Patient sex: M
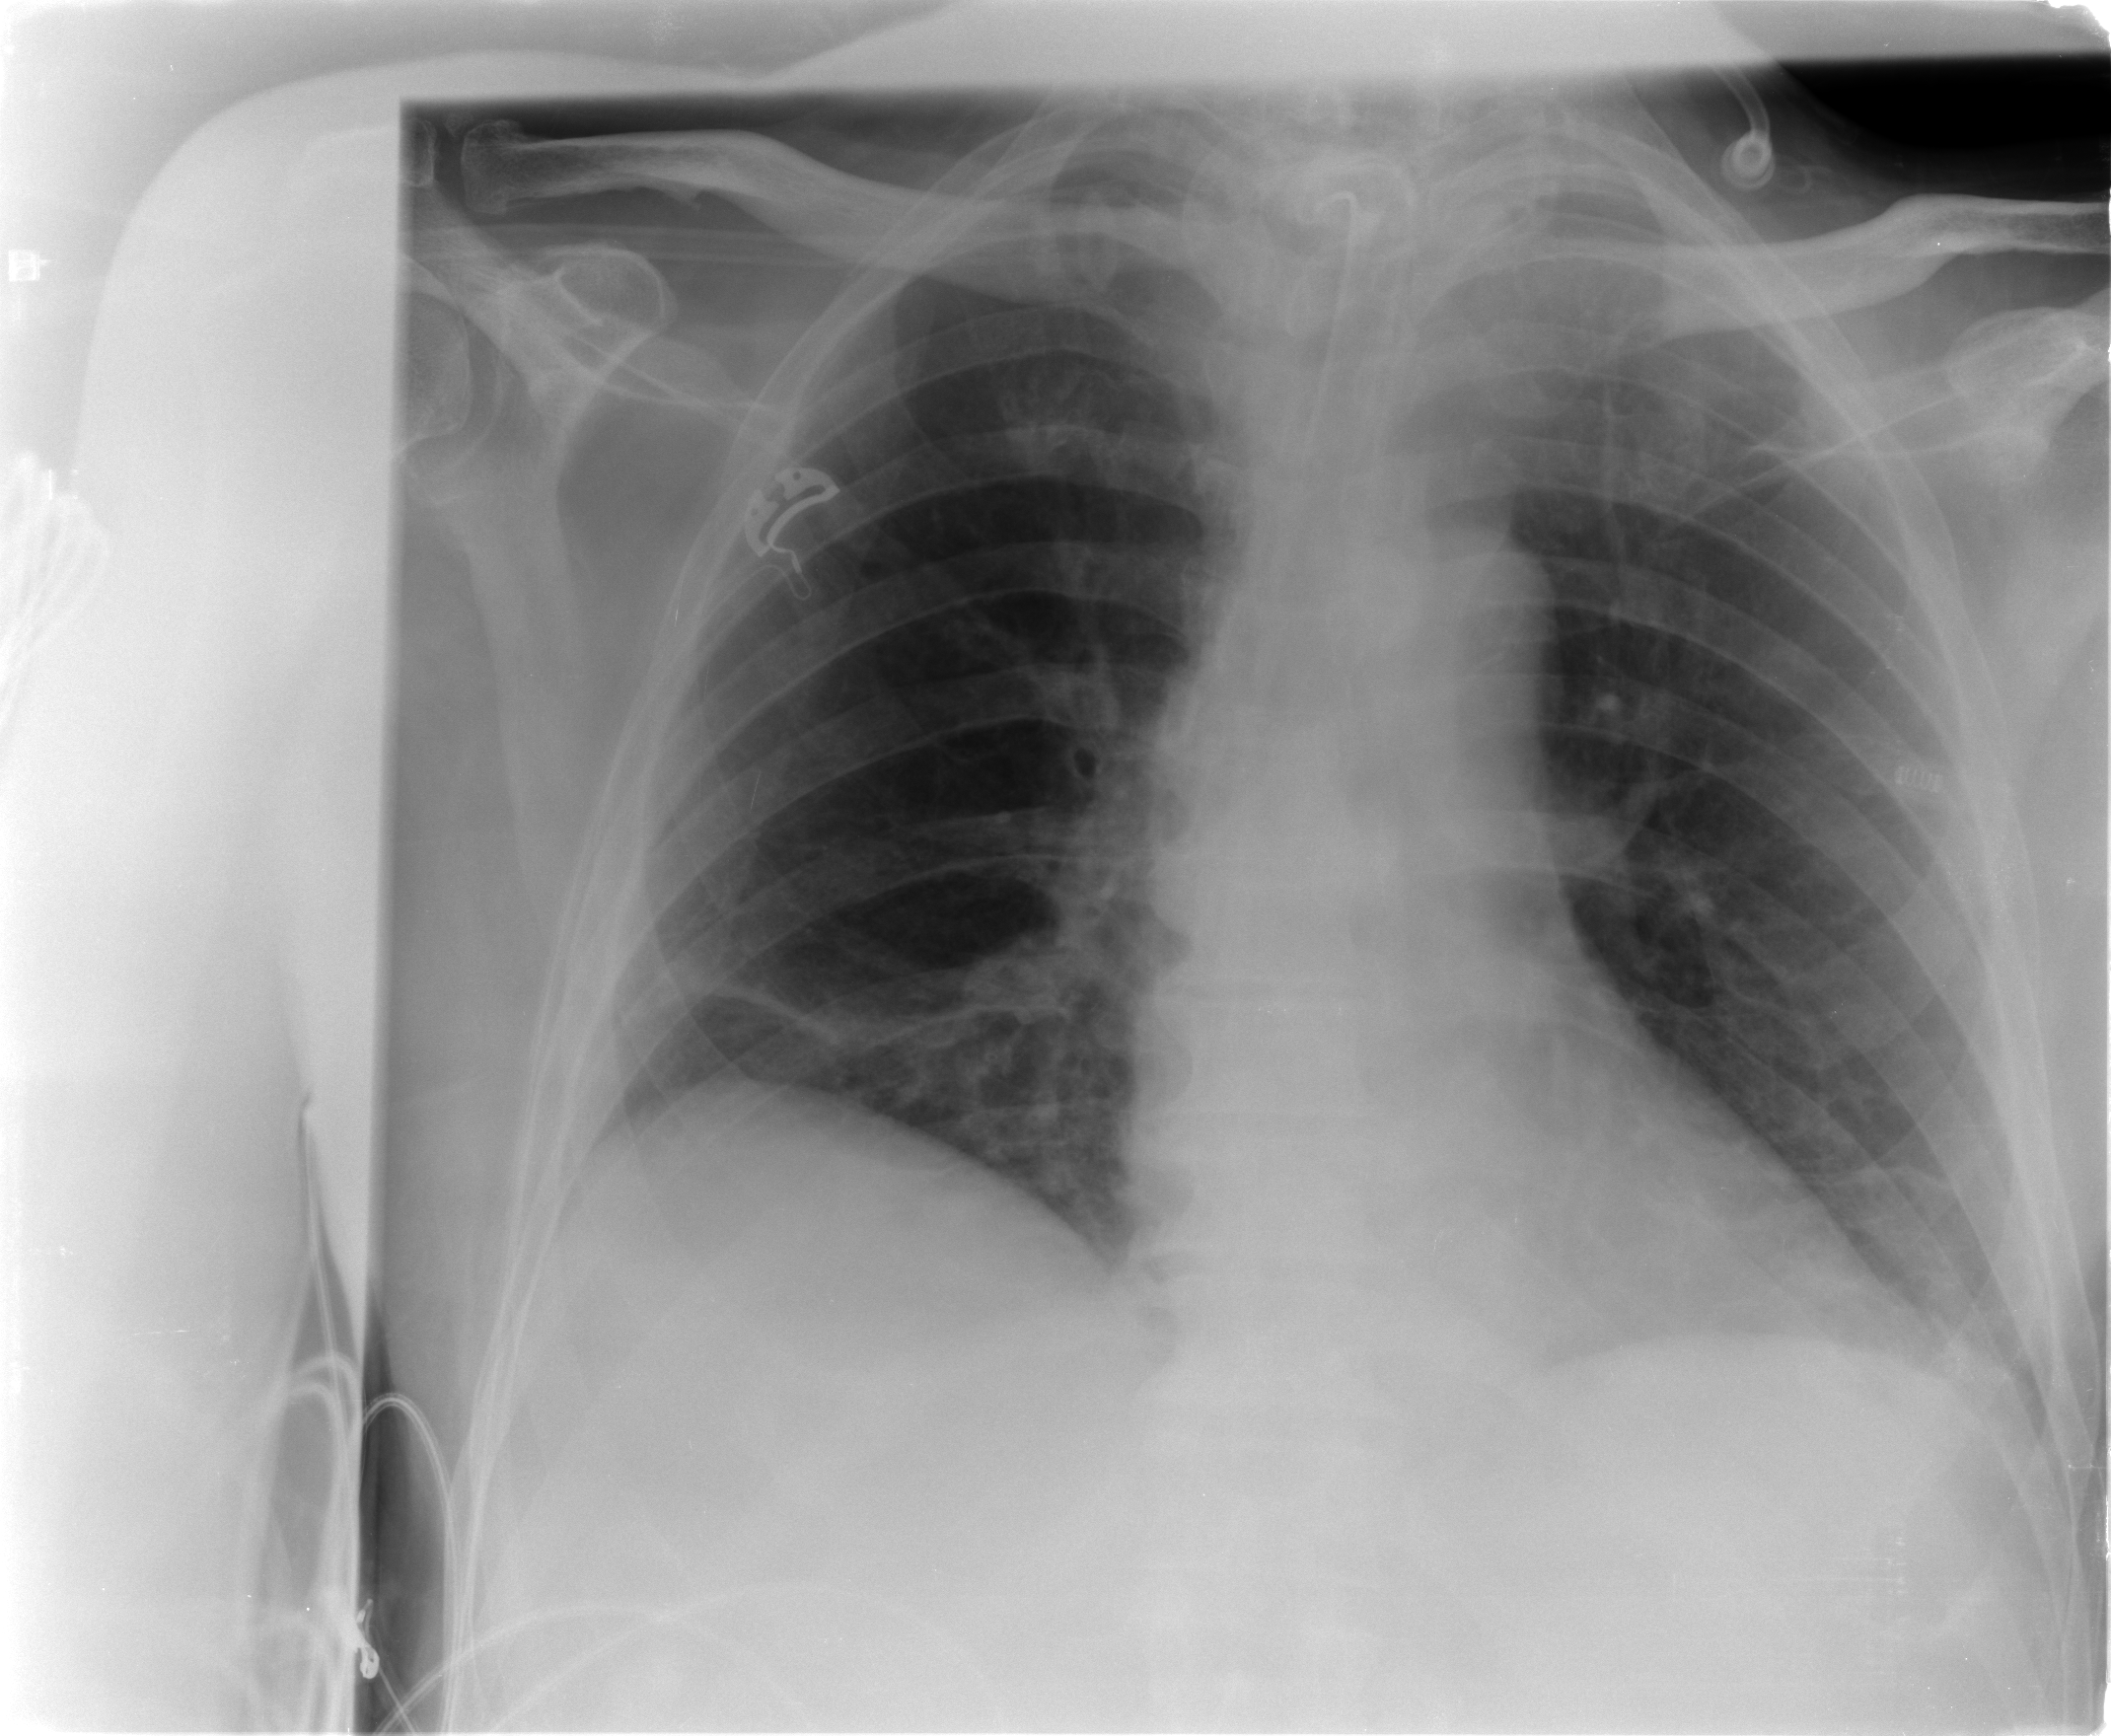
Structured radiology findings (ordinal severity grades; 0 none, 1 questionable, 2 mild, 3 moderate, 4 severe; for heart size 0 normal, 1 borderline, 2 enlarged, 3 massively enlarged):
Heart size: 0
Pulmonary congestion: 0
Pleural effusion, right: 1
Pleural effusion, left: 1
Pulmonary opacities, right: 0
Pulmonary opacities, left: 0
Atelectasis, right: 2
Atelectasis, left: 2